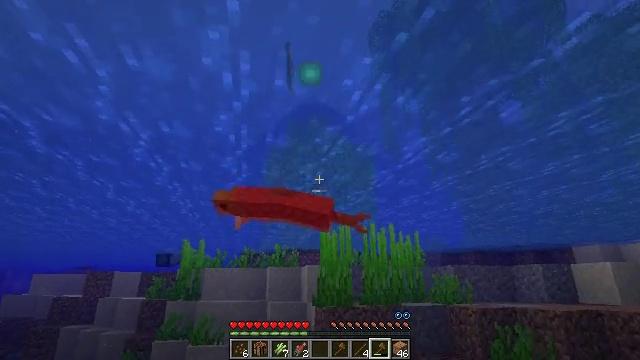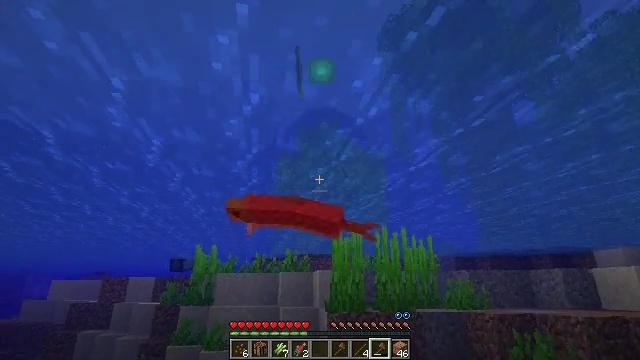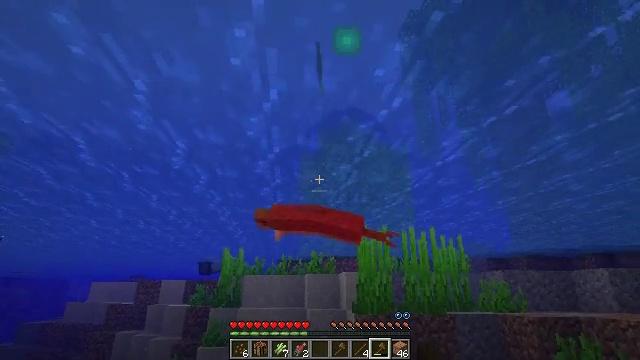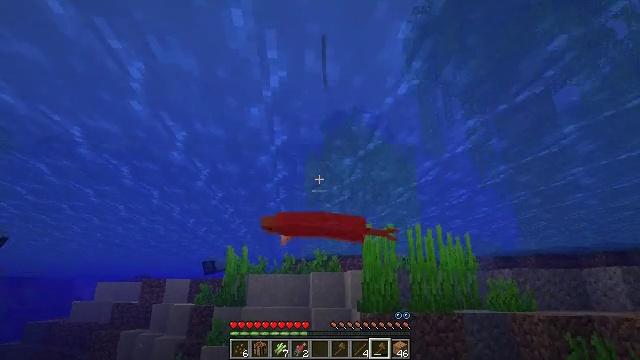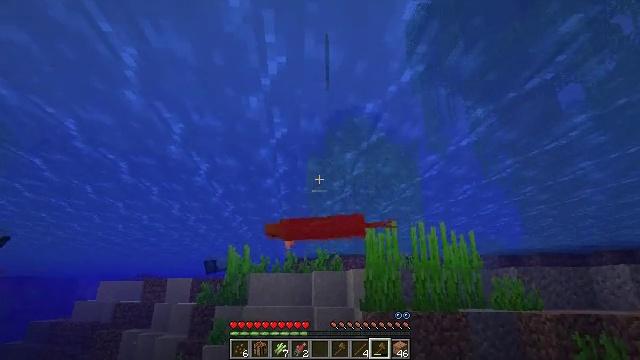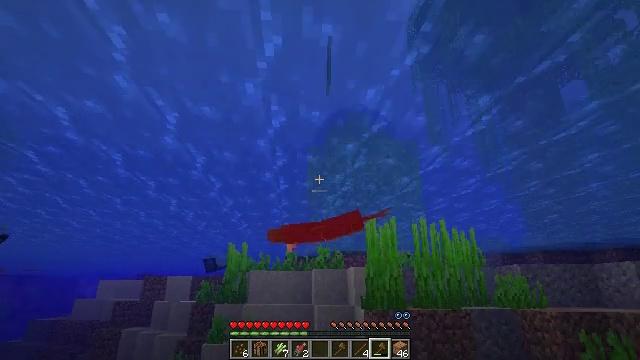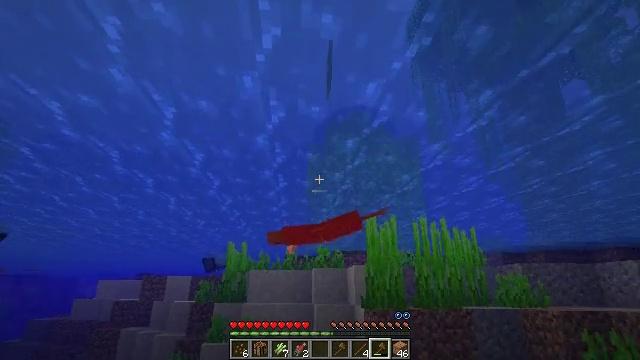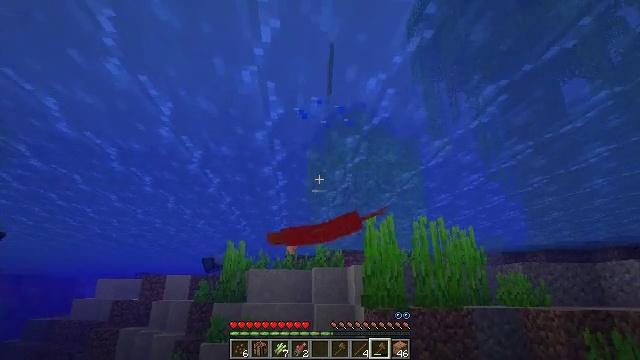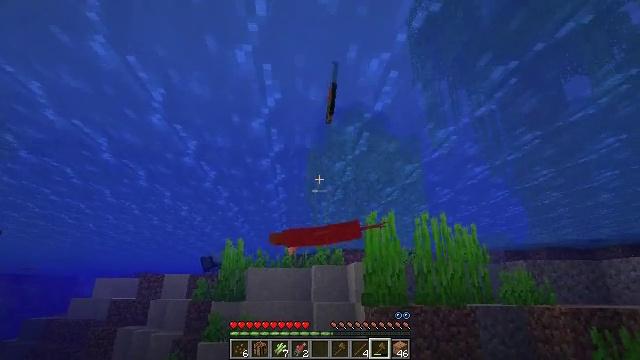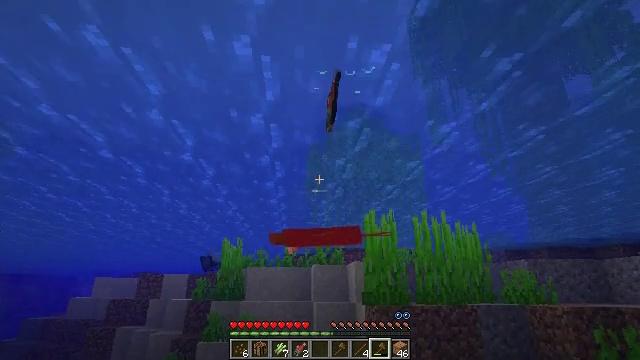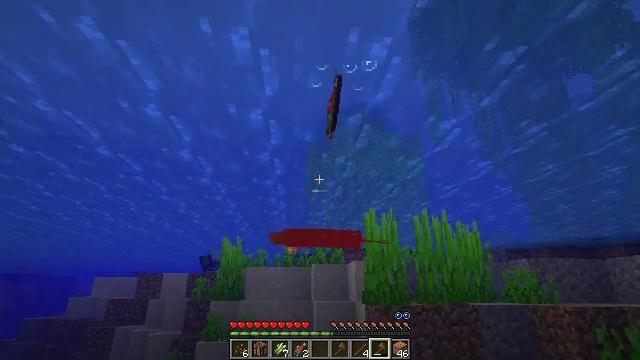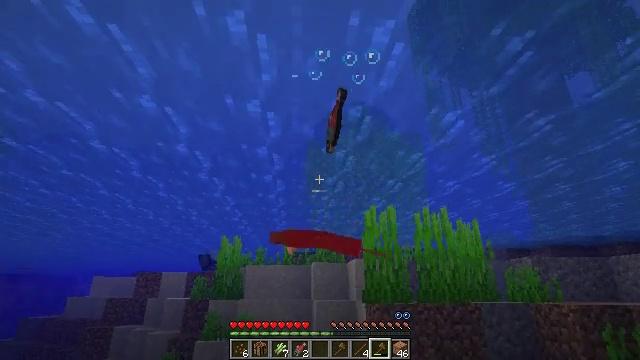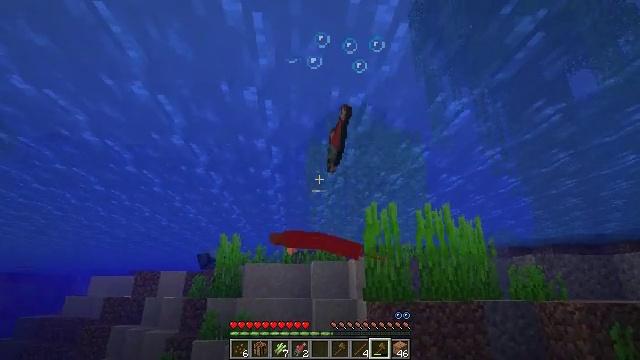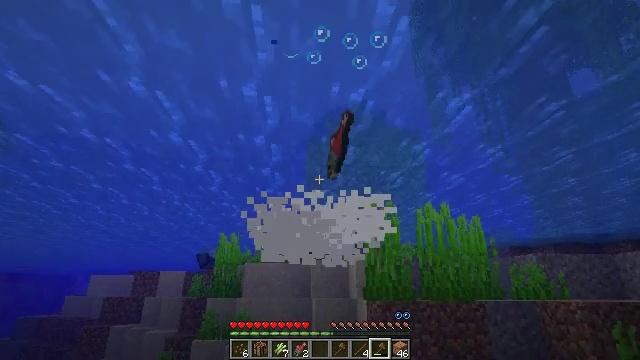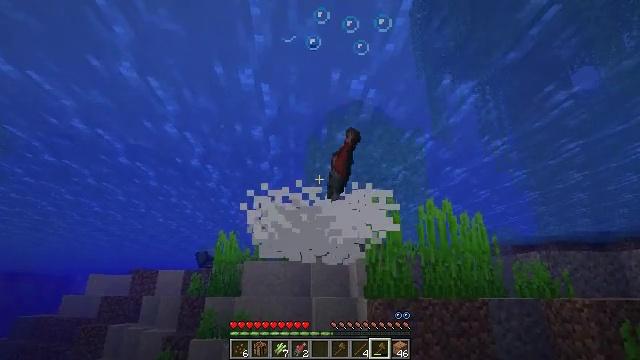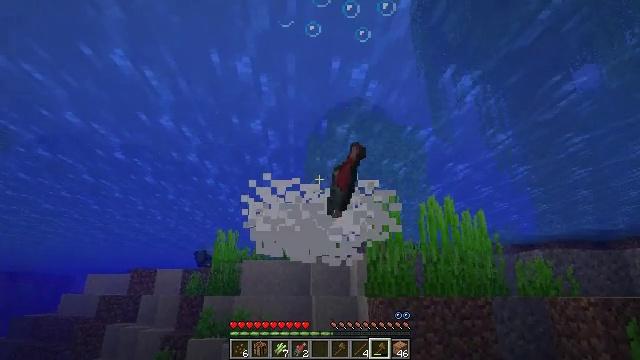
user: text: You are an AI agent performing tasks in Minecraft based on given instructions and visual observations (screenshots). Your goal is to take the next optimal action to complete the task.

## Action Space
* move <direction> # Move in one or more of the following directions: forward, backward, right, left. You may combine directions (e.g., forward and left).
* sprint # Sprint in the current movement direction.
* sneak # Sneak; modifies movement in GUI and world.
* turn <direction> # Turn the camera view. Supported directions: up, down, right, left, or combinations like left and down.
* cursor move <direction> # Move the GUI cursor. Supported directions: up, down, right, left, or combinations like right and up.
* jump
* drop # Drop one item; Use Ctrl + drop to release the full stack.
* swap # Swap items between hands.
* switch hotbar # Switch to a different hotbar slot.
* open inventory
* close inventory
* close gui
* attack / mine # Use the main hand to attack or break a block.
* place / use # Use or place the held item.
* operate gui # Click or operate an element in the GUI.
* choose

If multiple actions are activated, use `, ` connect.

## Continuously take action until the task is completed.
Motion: motion action
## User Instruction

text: Kill aquatic mobs.
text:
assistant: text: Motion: move forward, turn left, attack / mine
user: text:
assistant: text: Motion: move forward, turn left, attack / mine
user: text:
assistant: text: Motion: move forward, attack / mine
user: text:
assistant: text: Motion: move forward
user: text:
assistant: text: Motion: move forward
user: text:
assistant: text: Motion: move forward
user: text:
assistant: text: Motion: move forward
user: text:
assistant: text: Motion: move forward
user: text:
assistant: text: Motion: move forward
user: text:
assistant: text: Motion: move forward
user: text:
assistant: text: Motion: move forward
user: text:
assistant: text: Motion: move forward
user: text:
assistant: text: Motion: move forward
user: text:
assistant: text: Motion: move forward
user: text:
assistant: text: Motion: move forward
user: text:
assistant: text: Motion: move forward
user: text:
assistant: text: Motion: move forward
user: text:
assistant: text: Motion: move forward
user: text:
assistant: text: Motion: move forward, turn down
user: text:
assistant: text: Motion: move forward
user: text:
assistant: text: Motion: move forward
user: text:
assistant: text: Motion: move forward
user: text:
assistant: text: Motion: move forward
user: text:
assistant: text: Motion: move forward
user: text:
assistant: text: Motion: move forward
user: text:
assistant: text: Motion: move forward, turn down
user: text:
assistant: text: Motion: move forward, turn down
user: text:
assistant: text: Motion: move forward, turn down
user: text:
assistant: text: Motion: move forward, turn down
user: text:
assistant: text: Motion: move forward, turn right and down